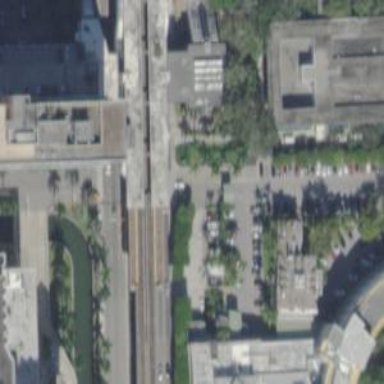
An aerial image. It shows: Train station building.